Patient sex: M
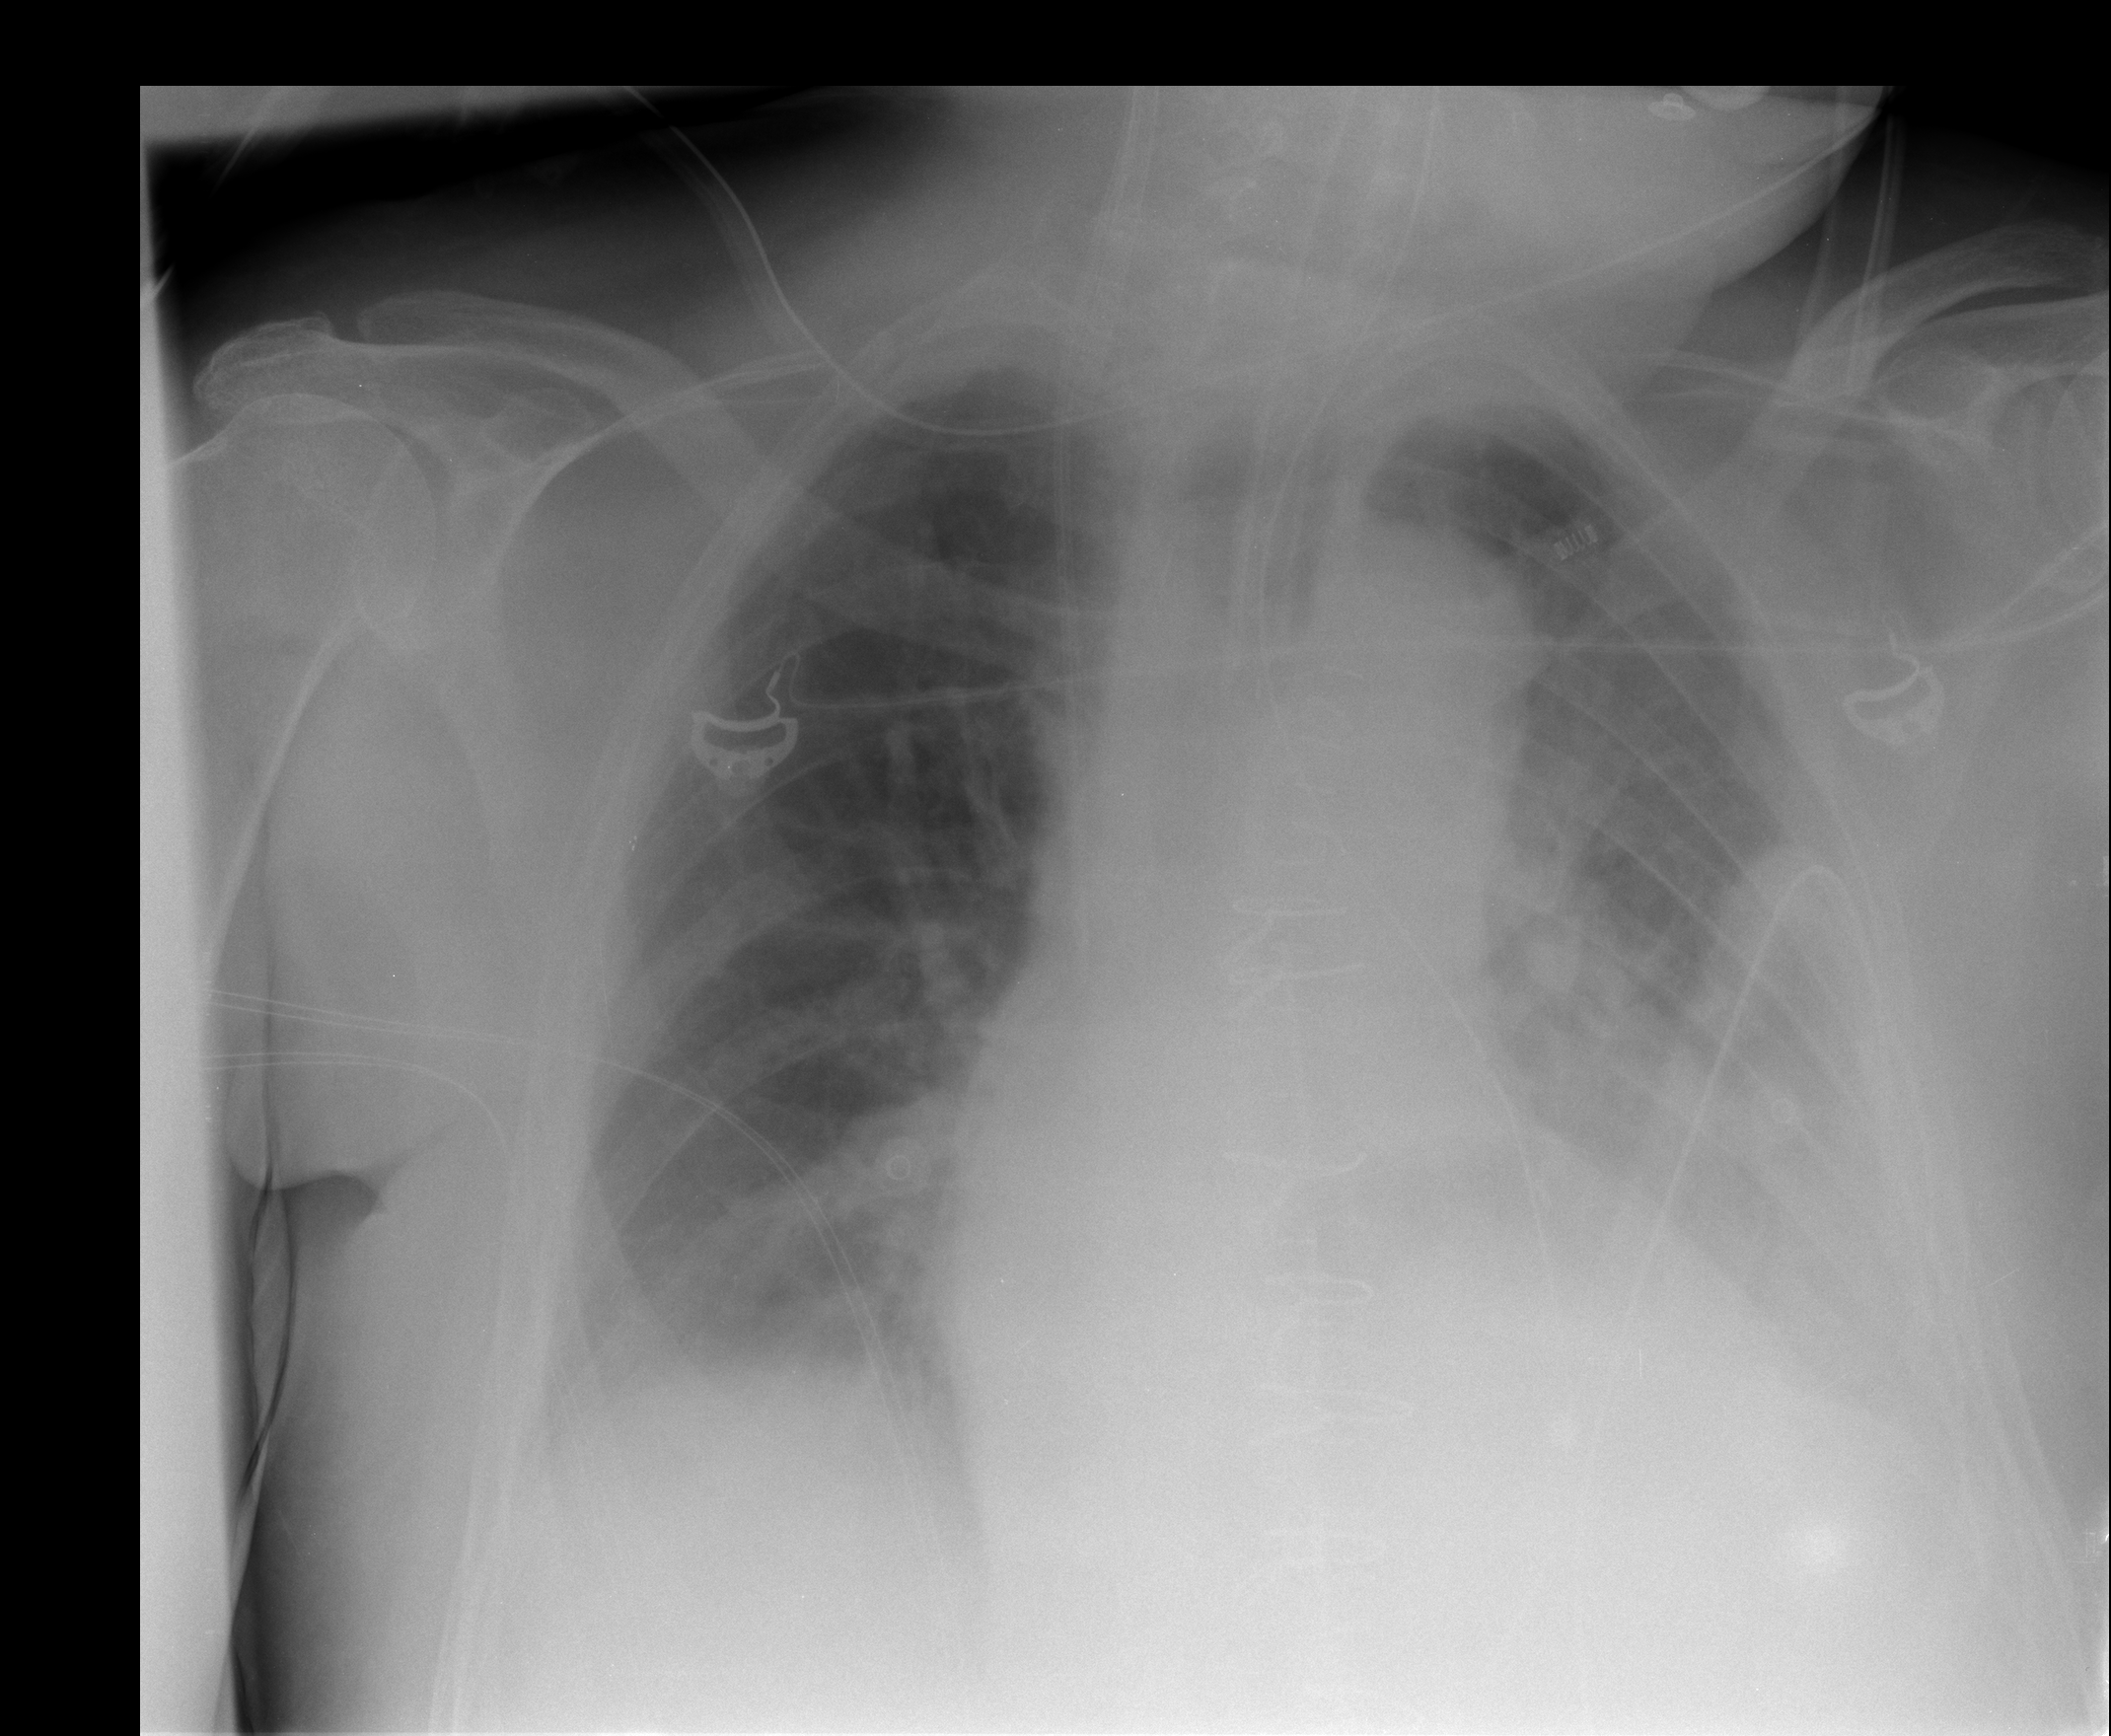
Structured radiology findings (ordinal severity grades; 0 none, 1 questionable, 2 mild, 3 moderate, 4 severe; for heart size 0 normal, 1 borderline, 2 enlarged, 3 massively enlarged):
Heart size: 1
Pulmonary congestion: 2
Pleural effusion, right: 2
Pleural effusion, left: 3
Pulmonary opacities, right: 0
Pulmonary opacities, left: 0
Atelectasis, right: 2
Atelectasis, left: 2